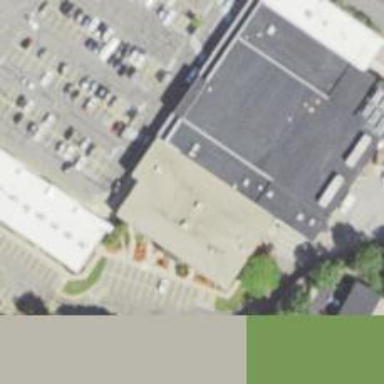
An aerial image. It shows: Pharmacy providing healthcare services.